Question: How would I total these? If I add something like:
'''
else if (cb1){ event.value[+=][1]this.getField("Totaldays").value*0;
}
'''
It just extends the answer and doesn't give me the sum. For example:

'''
else if (cb1){ event.value=this.getField("Totaldays").value*0;
}
else if (cb2){ event.value=this.getField("Totaldays").value*30;
}
else if (cb3){ event.value=this.getField("Totaldays").value*20;
}
else if (cb4){ event.value=this.getField("Totaldays").value*0;
}
else if (cb5){ event.value=this.getField("Totaldays").value*40;
}
else if (cb6){ event.value=this.getField("Totaldays").value*0;
}
else if (c7){ event.value=this.getField("Totaldays").value*0;
}
'''
Above is my current code which does not total the numbers, just replaces the previous number with the newly checked box number.
<URL>
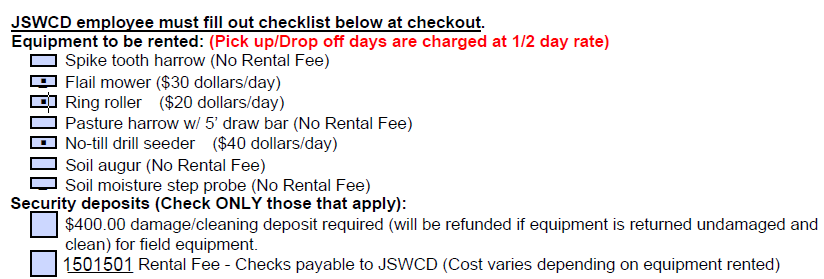
Answer: This can be simplified quite a bit. Understanding the way the return value of a checkbox works in Acrobat JavaScript is the key.
When the box is checked, it returns the specified value, when it is unchecked, it returns "Off". So, you can set the return value of the box to your rental fee. Also, assuming that the rental duration is the same for all items, the whole thing simplifies to:
'''
var rentaldays = xx // xx is the number of days, not part of this snippet
var rsum = 0 ;
for (var i = 0 ; i < 8 ; i++) {
rsum += this.getField("cb" + i).value.toString.replace(/Off/gim , 0)*1 ;
}
var rentalfee = rentaldays * rsum ; // to be written into a field
'''
and that's about it.